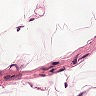
Metastatic tissue present: no